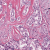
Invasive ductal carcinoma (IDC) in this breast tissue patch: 1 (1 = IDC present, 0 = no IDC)